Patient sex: M
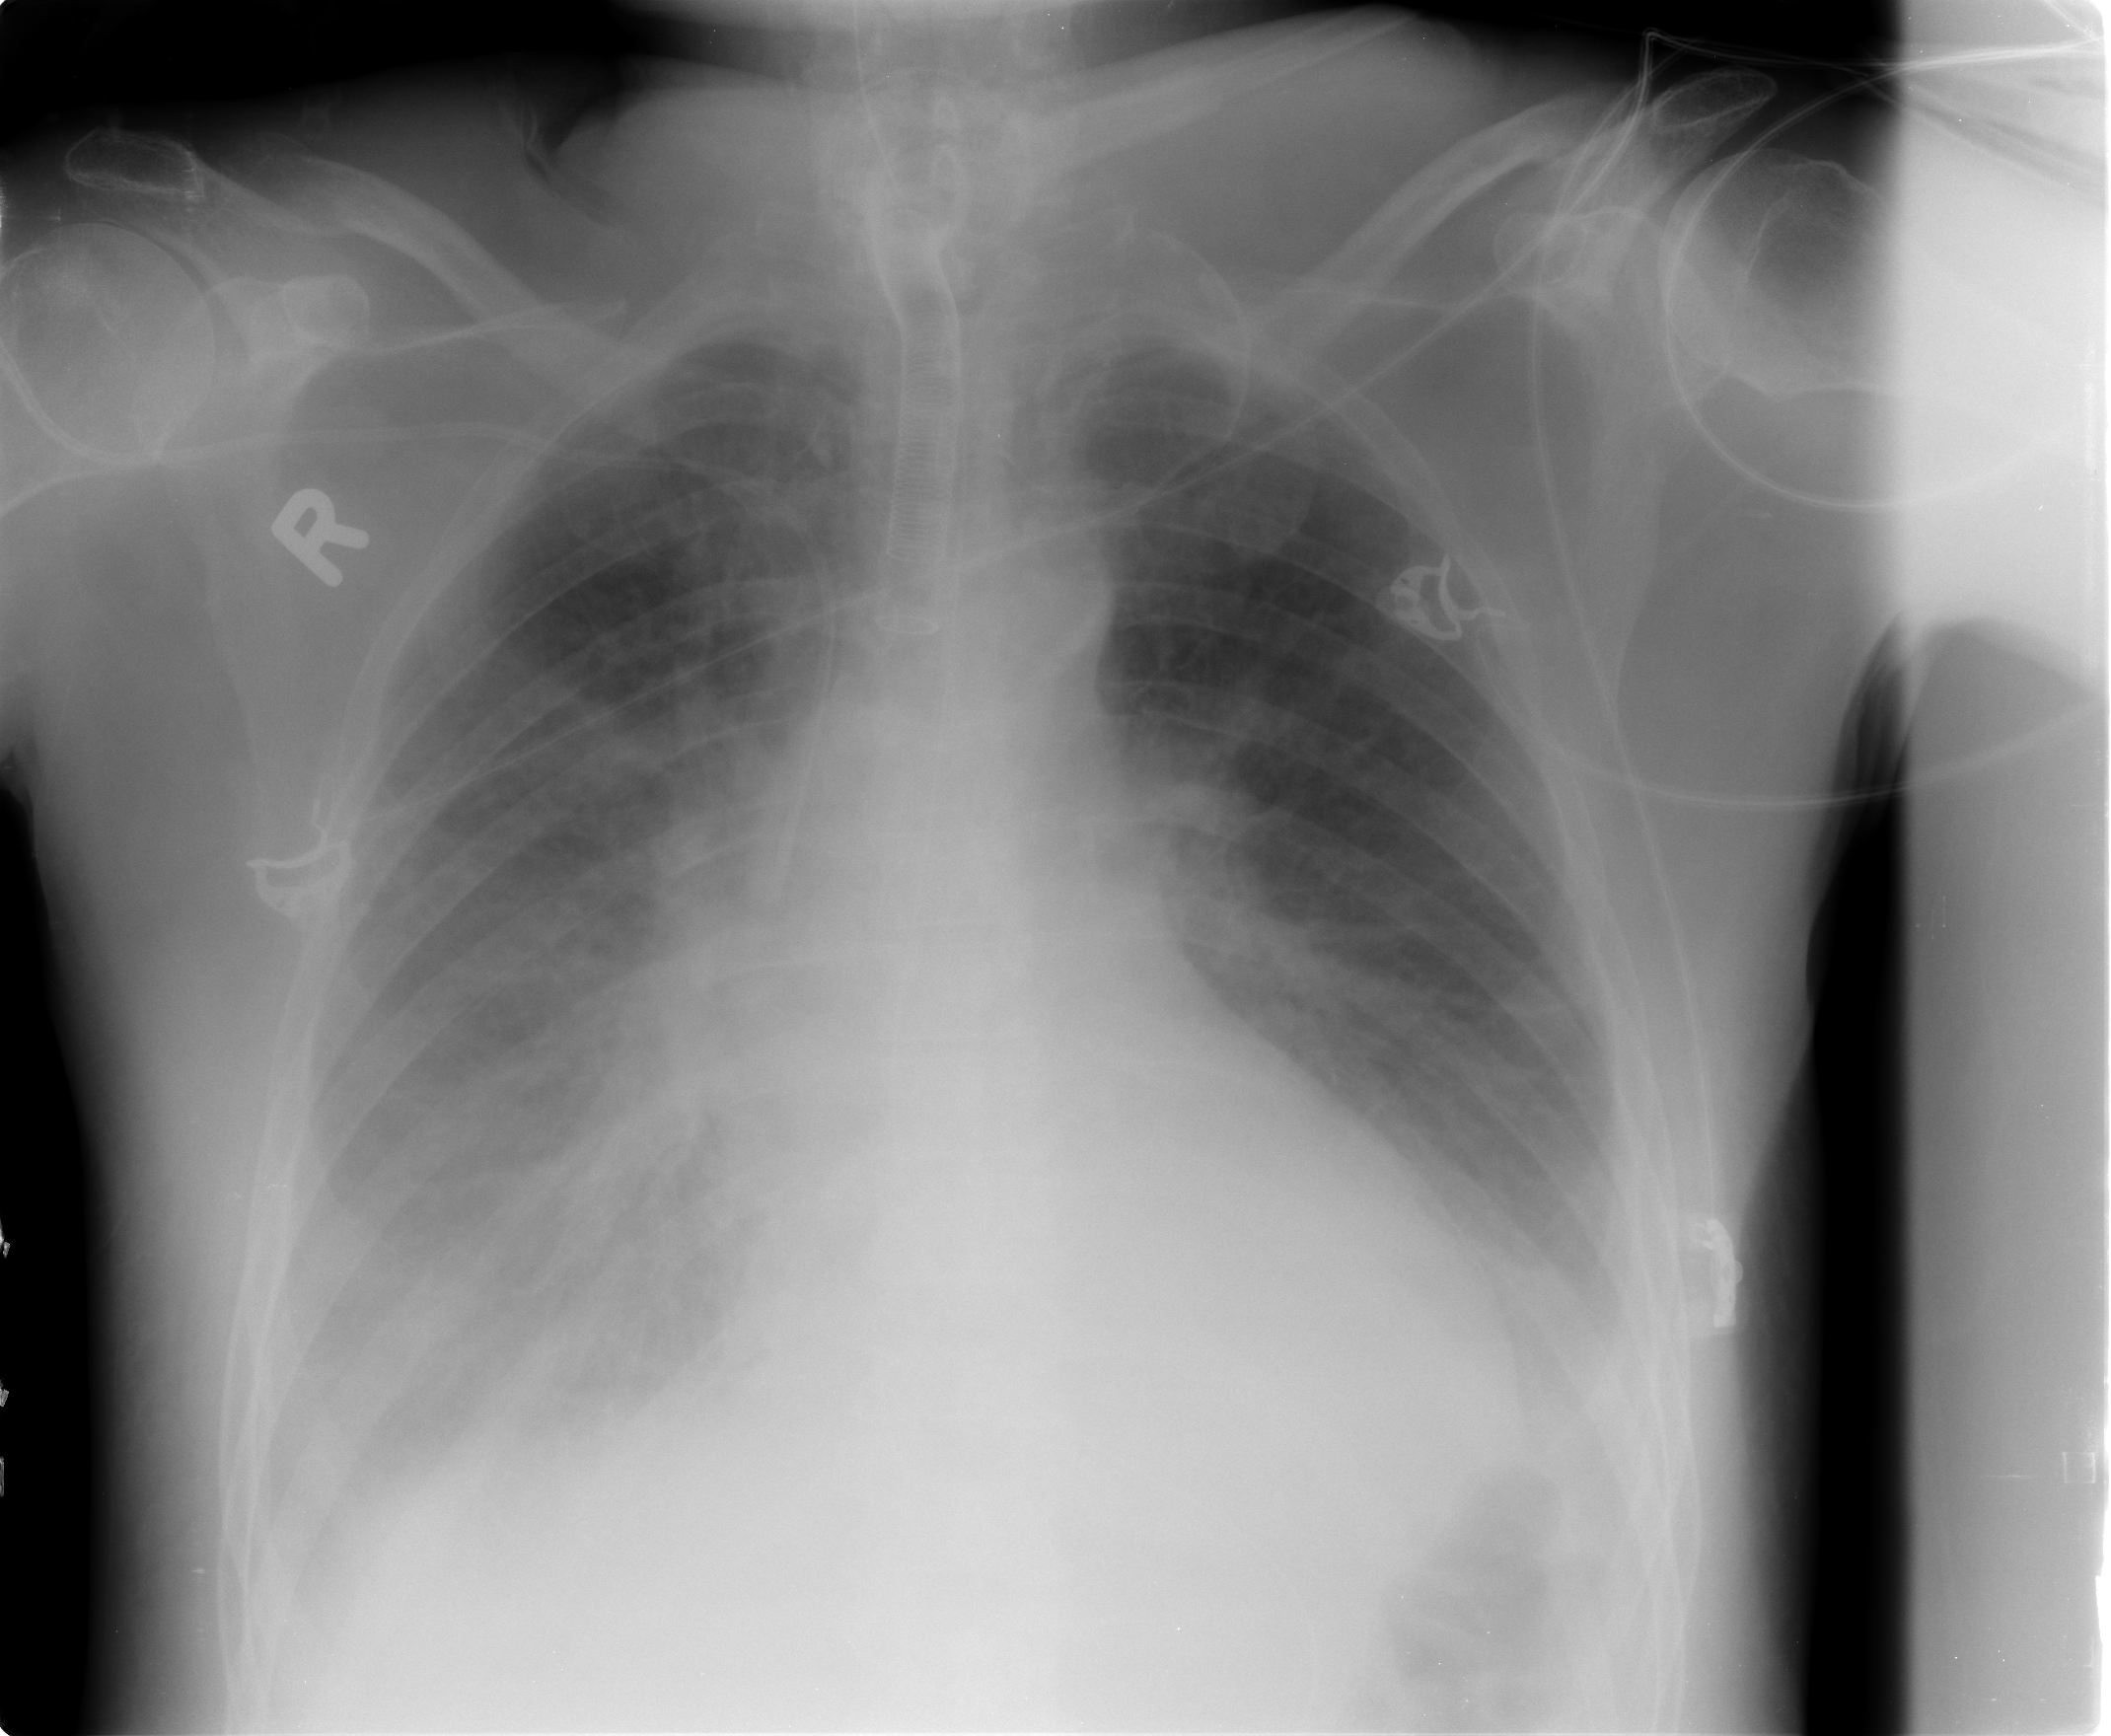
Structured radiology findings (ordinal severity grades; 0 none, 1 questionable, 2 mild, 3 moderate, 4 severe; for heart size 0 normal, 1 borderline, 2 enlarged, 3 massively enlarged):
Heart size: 0
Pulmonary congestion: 3
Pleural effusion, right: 3
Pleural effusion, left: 2
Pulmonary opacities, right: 3
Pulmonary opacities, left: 2
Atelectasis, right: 3
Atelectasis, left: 2